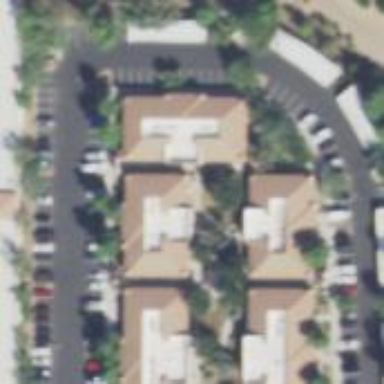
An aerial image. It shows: Fitness center building.